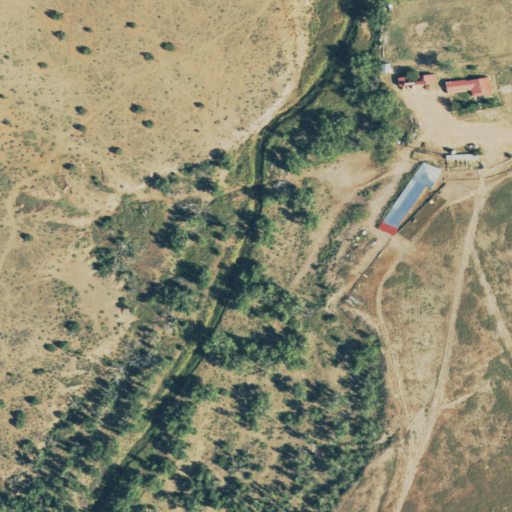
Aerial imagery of valley in Colorado named Chacuaco Canyon containing shrub, woody wetlands, grassland, open development, and herbaceous wetlands